Question: Anyone knows how I can make the #KEY and @NAME clickable in the text of comments in IOS7 (the same way that instagram does it for example)? i am trying to use NSMutableAttributedString but I'm not sure how to detect click event, in the image below clicking @Username should take the user to the profile of the user

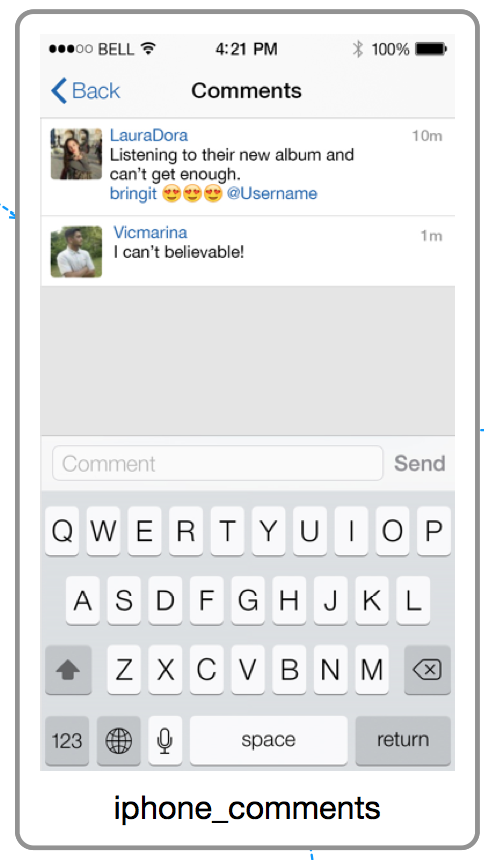
Answer: Looking at the <URL>, there is a new method in iOS7: 'textView:shouldInteractWithURL:inRange:'.
You didn't share any code, but it is safe to assume you have an 'attributedString' and a 'range' representing the area you turned blue. I'll also assume you can extract the username into a variable called 'username'.
With these three pieces of information, you add a link attribute to that range.
'''
[attributedString addAttribute:NSLinkAttributeName
value:[@"username://" stringByAppendingString:username]
range:range];
'''
In your delegate, you could do something like this:
'''
- (BOOL)textView:(UITextView *)textView shouldInteractWithURL:(NSURL *)URL inRange:(NSRange)characterRange
{
if ([URL.scheme isEqualToString:@"username"]) {
[self doSomethingWithUserName:URL.host];
return NO;
}
return YES;
}
'''
I believe they demoed this in the Introducing Text Kit session at WWDC 2013.